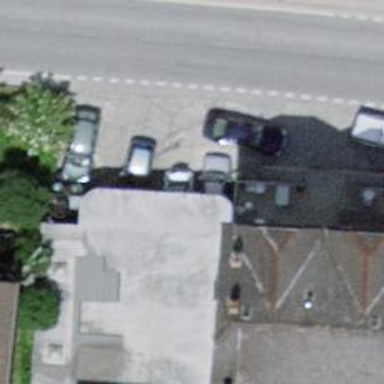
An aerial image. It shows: Car repair shop.